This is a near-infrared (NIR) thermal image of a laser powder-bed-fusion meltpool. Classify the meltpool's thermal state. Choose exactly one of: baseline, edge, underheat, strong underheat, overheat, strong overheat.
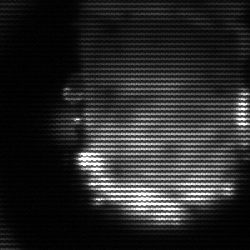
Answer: baseline